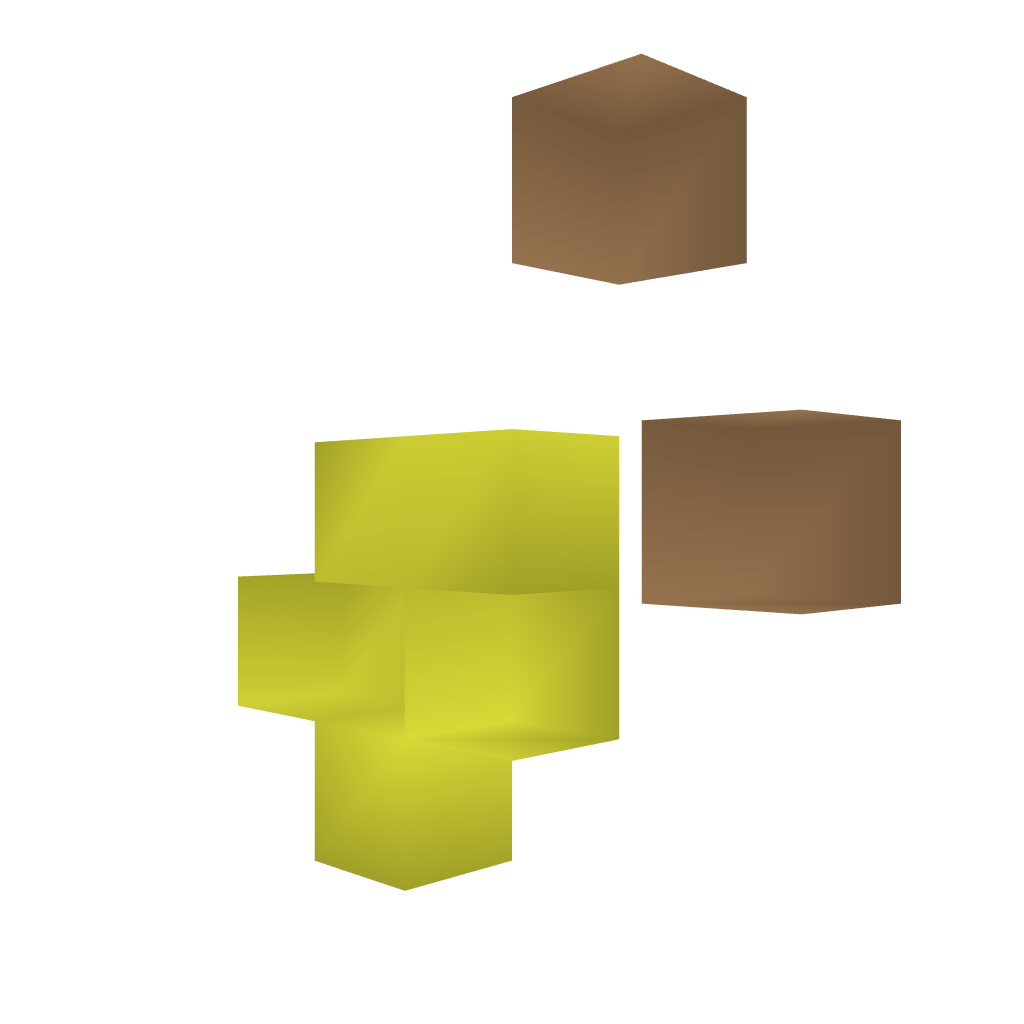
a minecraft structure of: Shop (CommandBlock) bad low quality